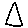
Label: triangle